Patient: sex M, age 60
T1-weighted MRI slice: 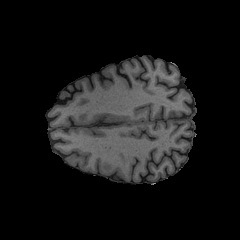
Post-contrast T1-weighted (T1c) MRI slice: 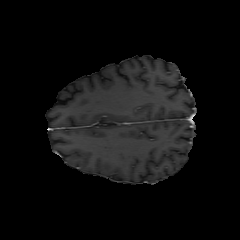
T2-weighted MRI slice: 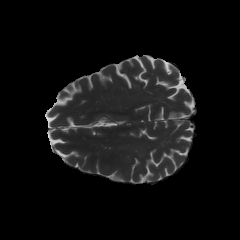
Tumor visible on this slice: yes
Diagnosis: Glioblastoma, IDH-wildtype
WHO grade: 4